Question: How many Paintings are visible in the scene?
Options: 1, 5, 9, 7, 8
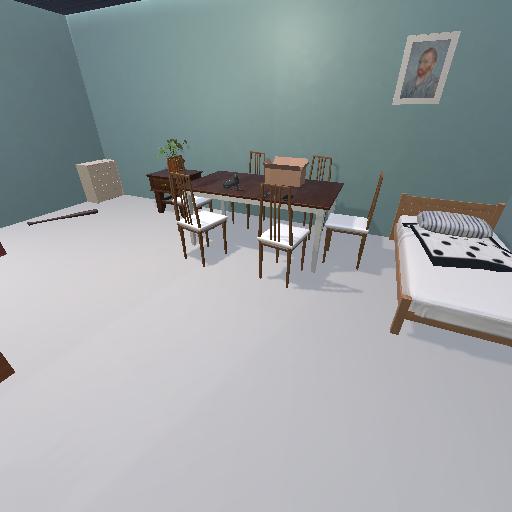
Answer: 1